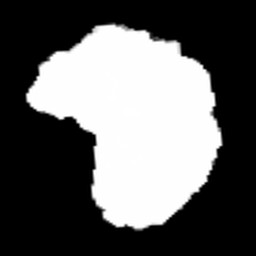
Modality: FA
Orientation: sagittal
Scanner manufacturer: siemens
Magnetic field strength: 3 T
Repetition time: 3.6 s
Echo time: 0.092 s